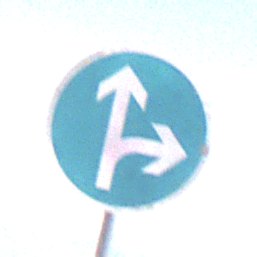
Verkehrszeichen: VorgeschriebeneFahrtrichtungGeradeausOderRechts
Umgebung: Outdoor, Nature
Tageszeit: Midday
Wetter: Clear
Licht: Natural
Jahreszeit: NotSpecified
Kontrast: HighContrast